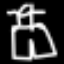
Label: pants